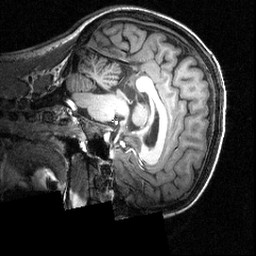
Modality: T1w
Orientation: sagittal
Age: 24
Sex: female
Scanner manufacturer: siemens
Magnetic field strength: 3.951 T
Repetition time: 1.5 s
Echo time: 0.00335 s